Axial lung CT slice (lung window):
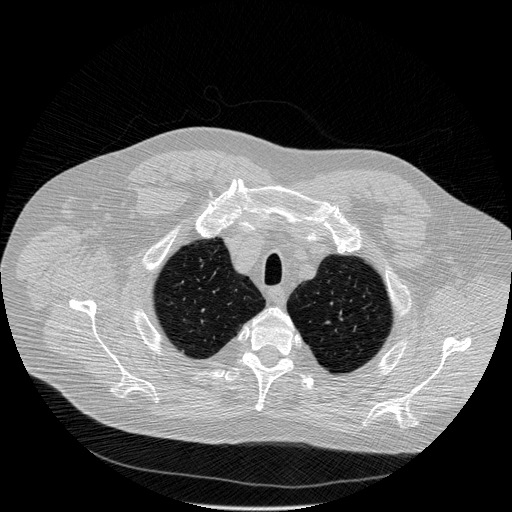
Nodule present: no